Field crop: maize
Growth stage: 2
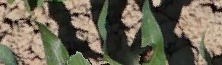
Species: maize